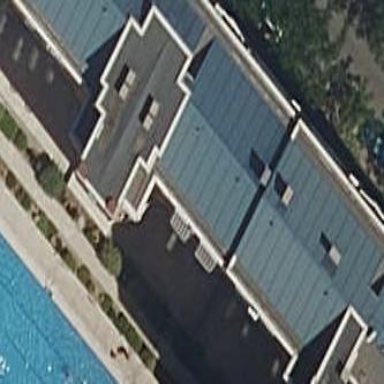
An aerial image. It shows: Swimming pool located in leisure land.